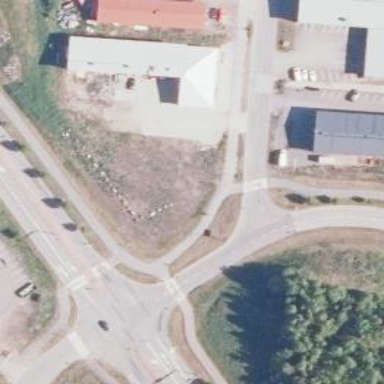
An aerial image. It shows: Road with "give way" sign.